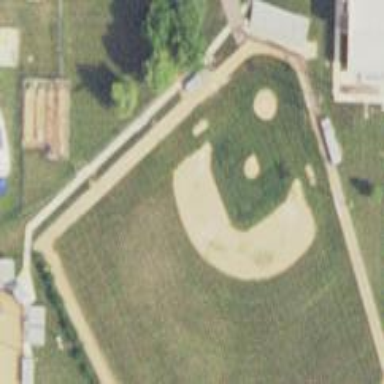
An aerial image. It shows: Baseball pitch for leisure and sports activities.